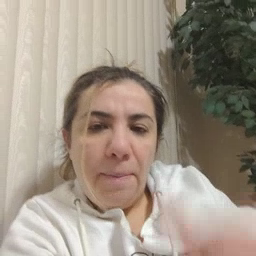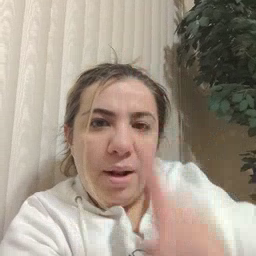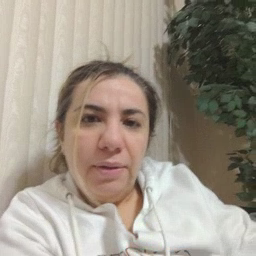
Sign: brother